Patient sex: M
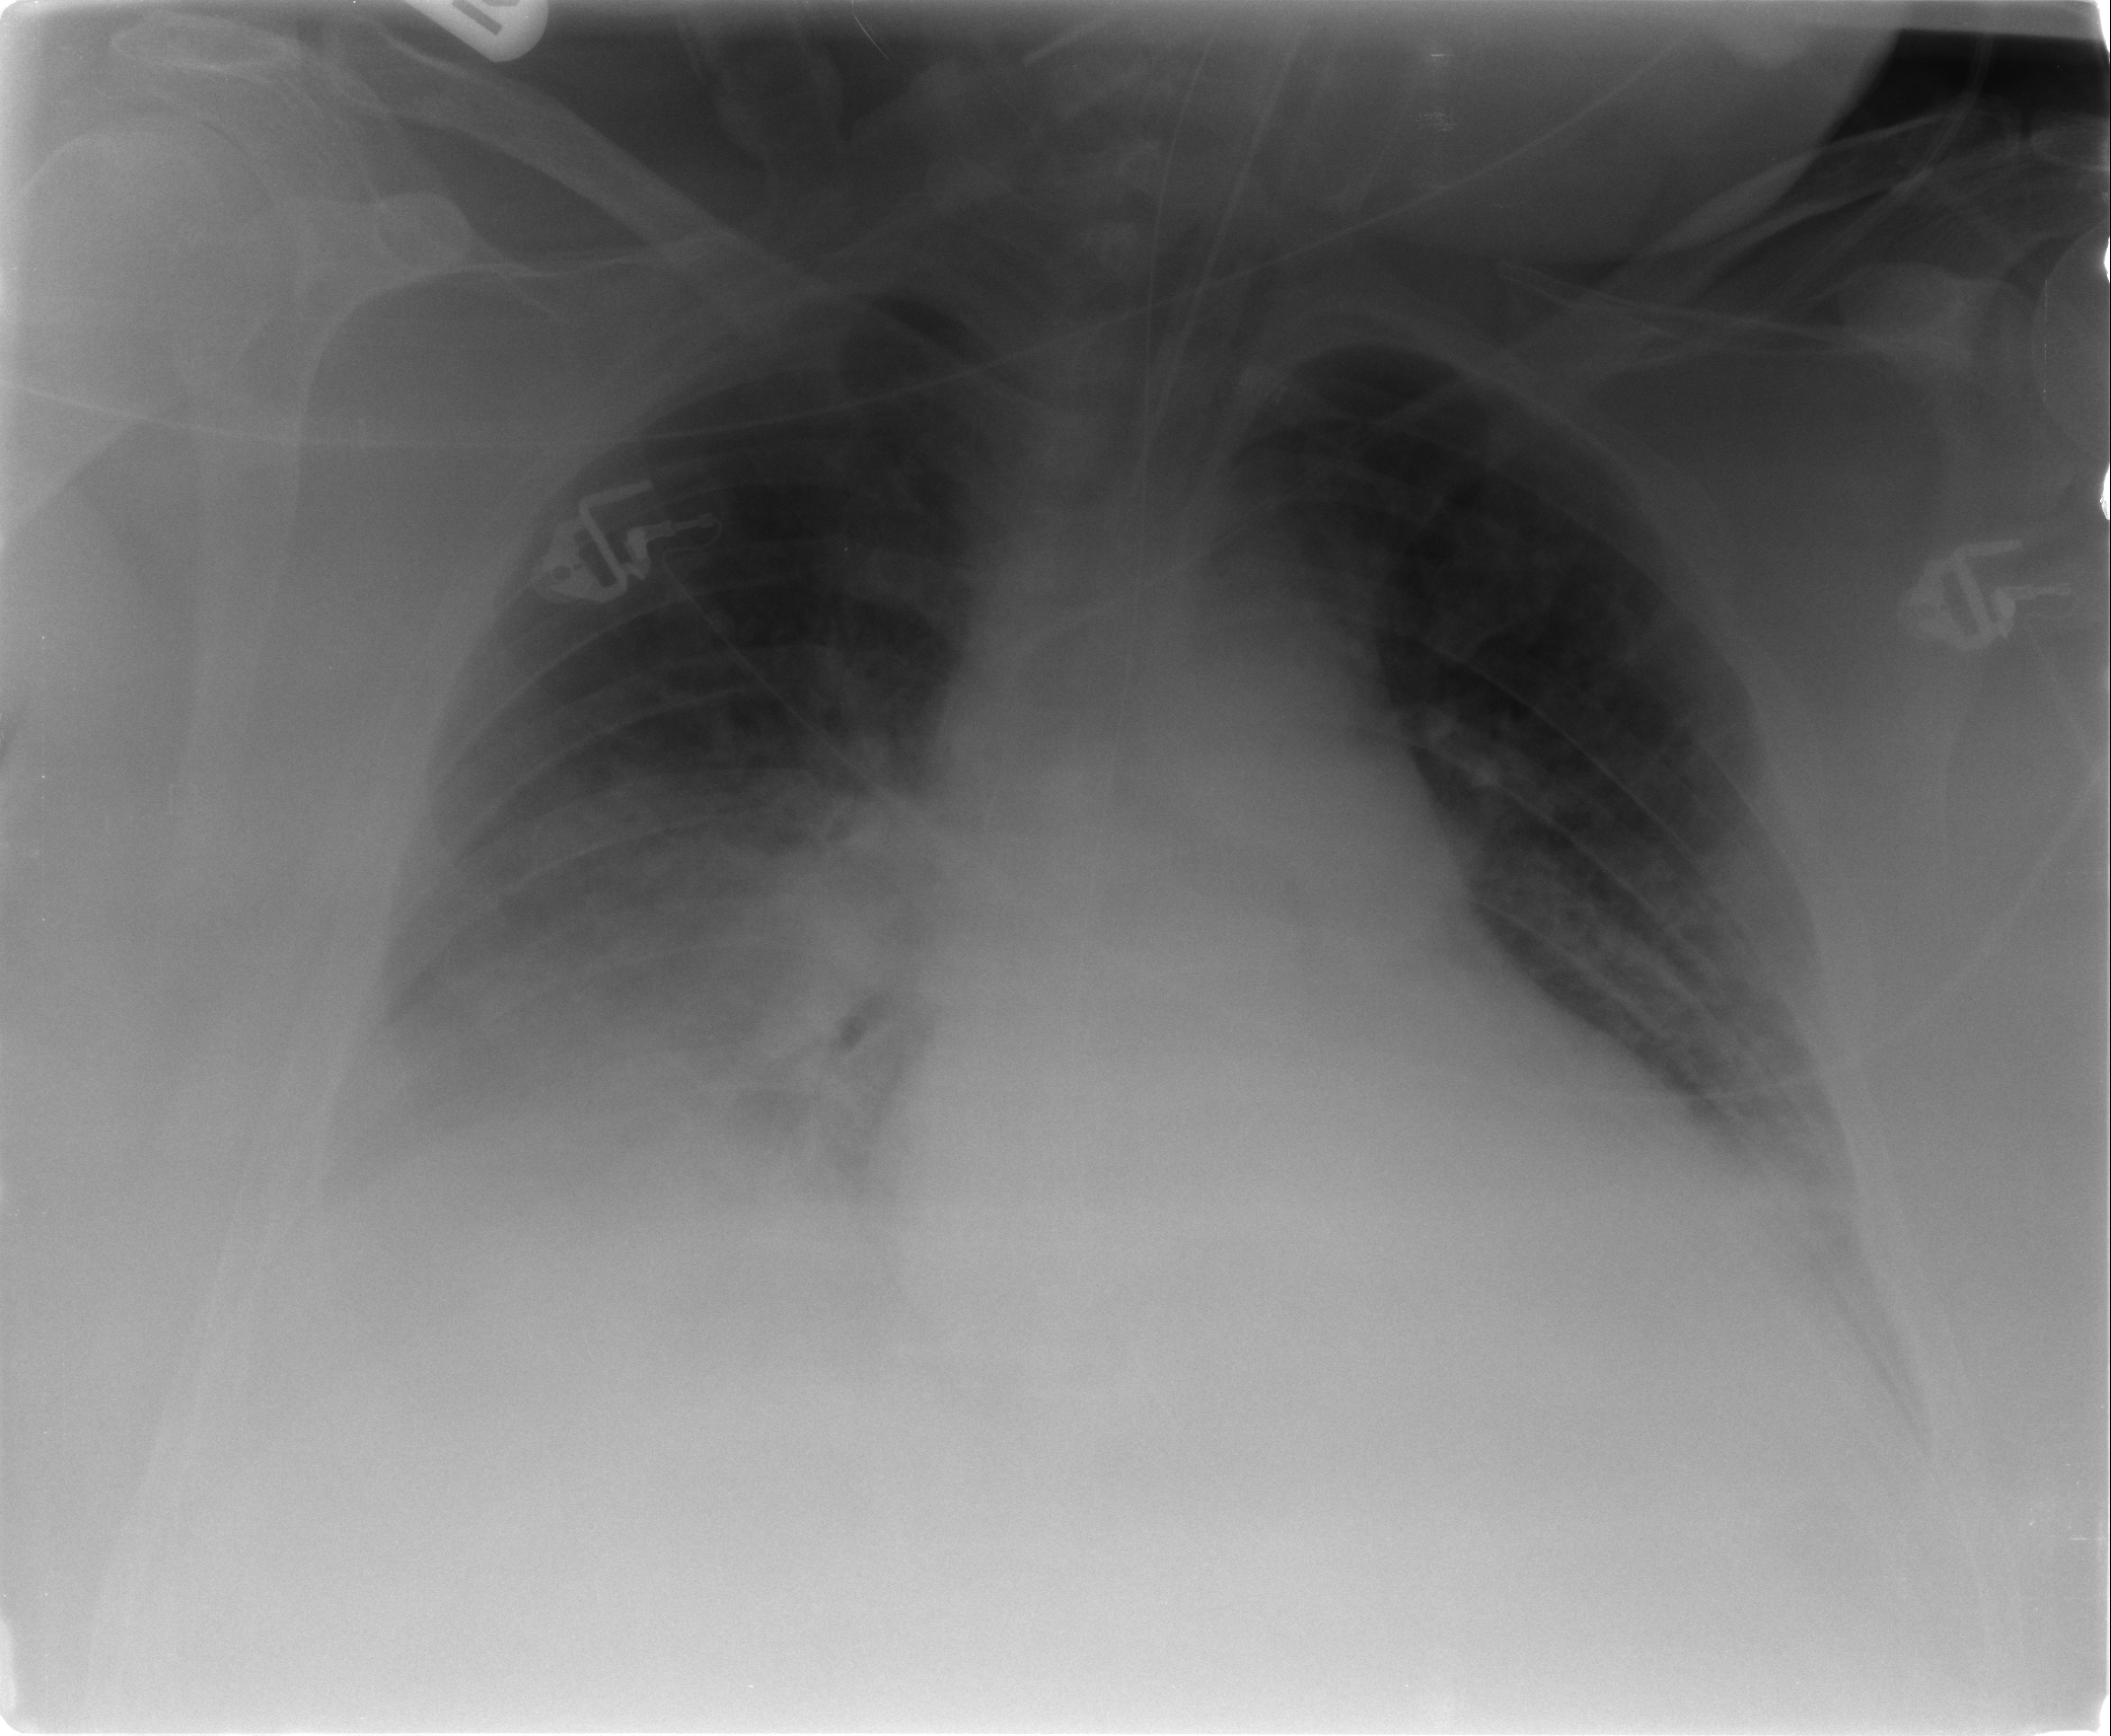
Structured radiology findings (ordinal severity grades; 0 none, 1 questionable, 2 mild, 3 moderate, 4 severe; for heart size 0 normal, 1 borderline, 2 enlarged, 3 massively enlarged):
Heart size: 2
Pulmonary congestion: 2
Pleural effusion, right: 2
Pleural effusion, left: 2
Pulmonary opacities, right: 3
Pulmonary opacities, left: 2
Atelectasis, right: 2
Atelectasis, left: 3